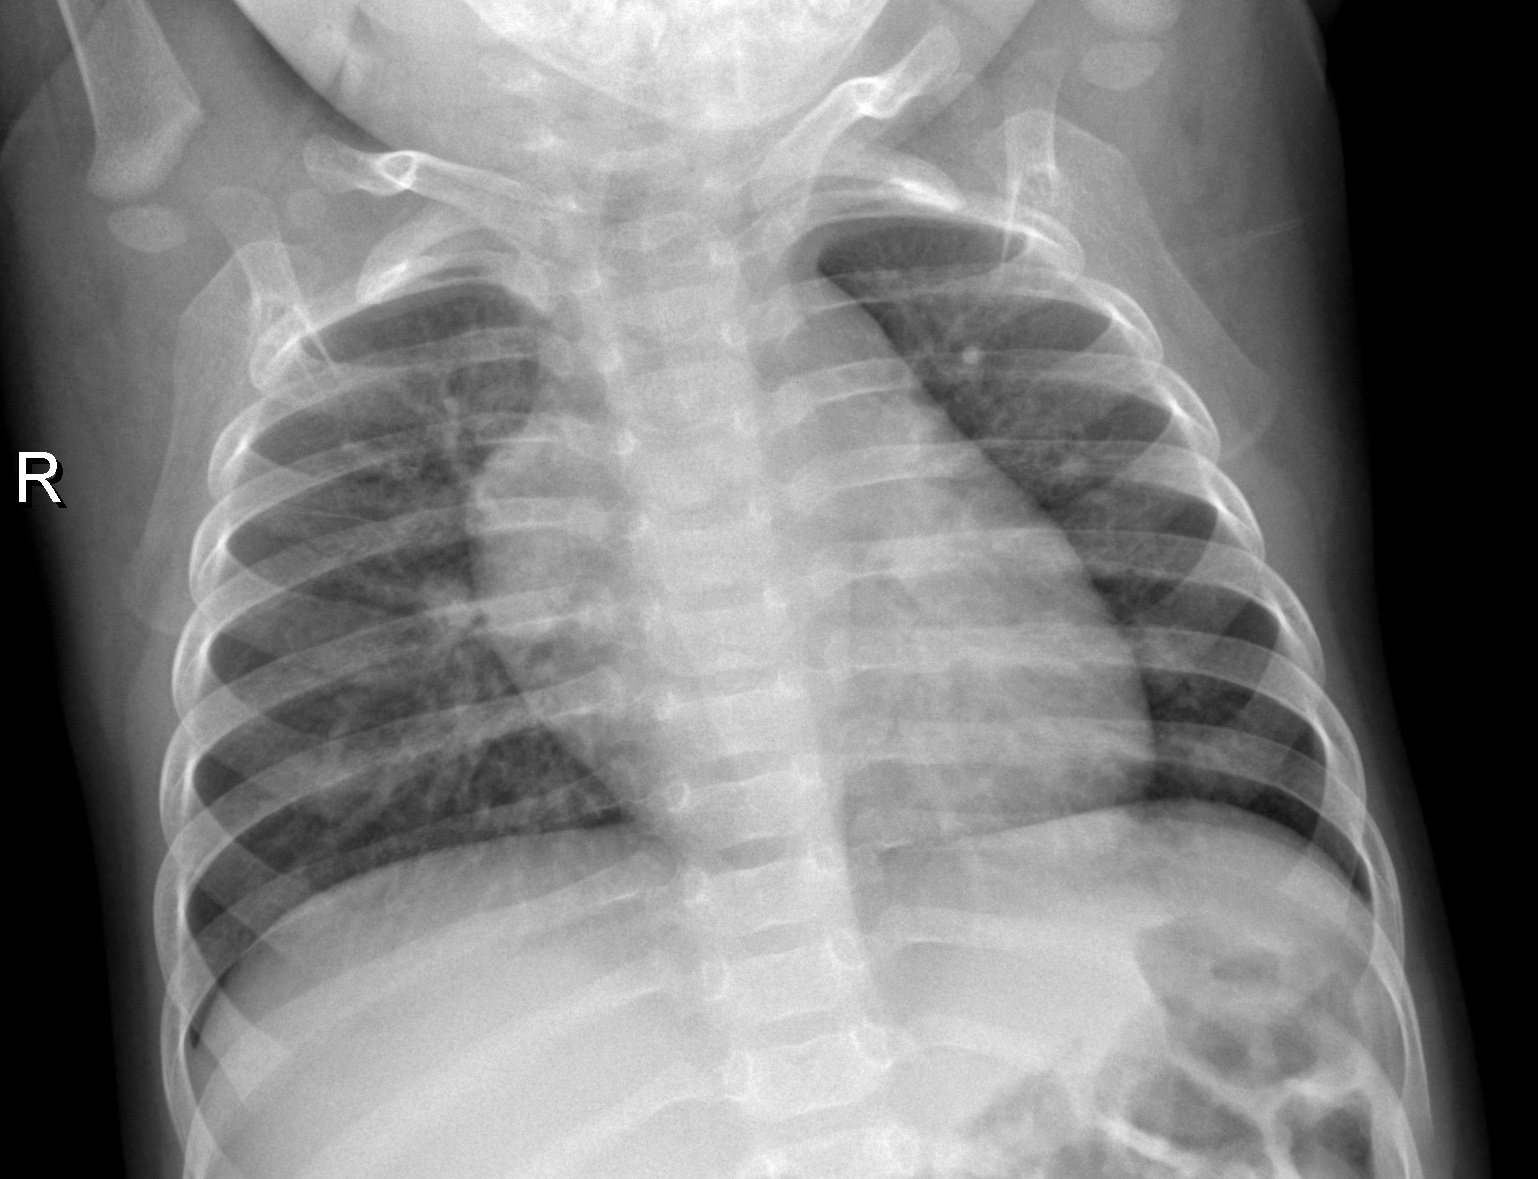
Diagnosis: NORMAL